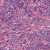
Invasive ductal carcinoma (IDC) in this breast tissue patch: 1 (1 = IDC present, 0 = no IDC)